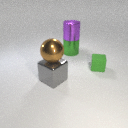
large purple metal cylinder to the right of large brown metal sphere